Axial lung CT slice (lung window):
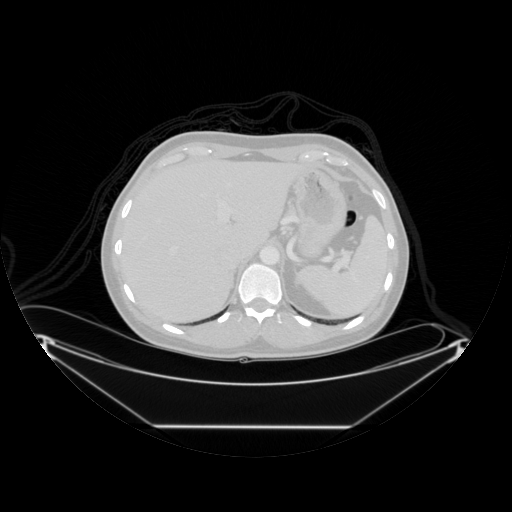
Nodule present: no